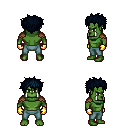
a pixel art fantasy rpg character, male body template, orc, green skin, leather shoulder armor, teal pants, raven bedhead hairstyle, gold gloves, four views (front, back, left, right), 2x2 character sprite sheet, small pixel art, hard edges, no anti-aliasing